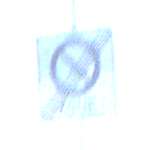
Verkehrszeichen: EndeEingeschraenktesHalteverbotZone
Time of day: MorningAfternoon
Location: Outdoor (Nature)
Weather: PartlyCloudy
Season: NotSpecified
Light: Natural